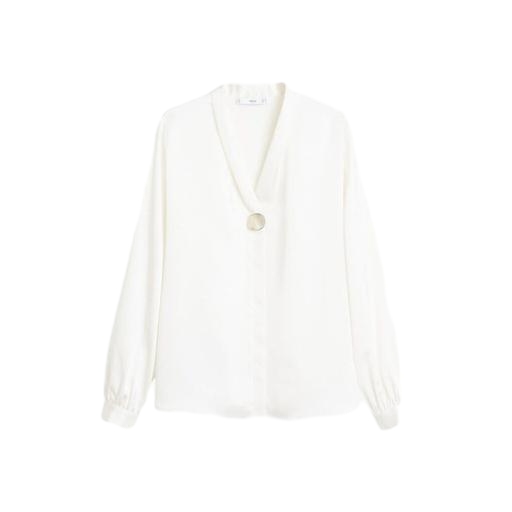
white women's button-embellished blouse, white beaded collar button-down blouse, white button-front blouse, white background